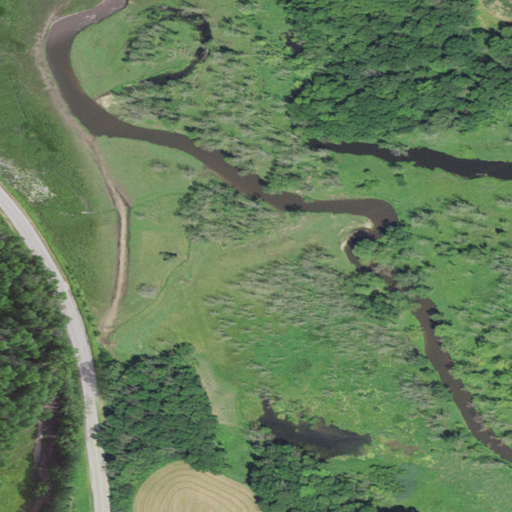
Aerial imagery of valley in Wisconsin named Waumandee Valley containing woody wetlands, herbaceous wetlands, deciduous forest, open development, cultivated crops, low intensity development, medium intensity development, and mixed forest